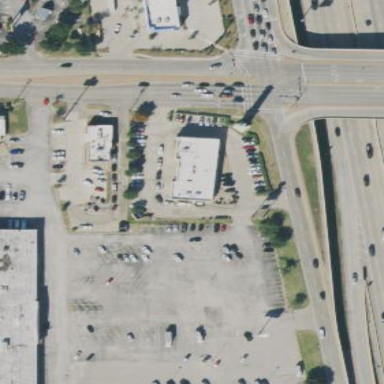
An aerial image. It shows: Retail area.